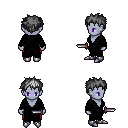
a pixel art fantasy rpg character, female body template, dark elf, purple skin, gray robe, red pants, gray bedhead hairstyle, metal boots, dagger, four views (front, back, left, right), 2x2 character sprite sheet, small pixel art, hard edges, no anti-aliasing